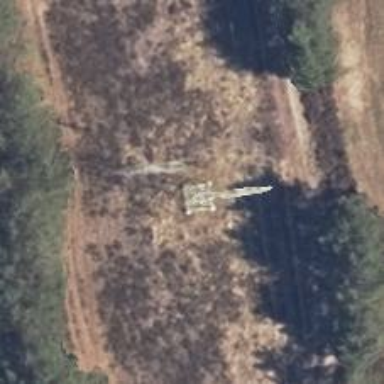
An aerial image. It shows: Power tower.